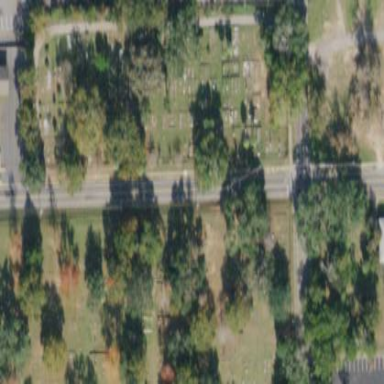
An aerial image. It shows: Graveyard.